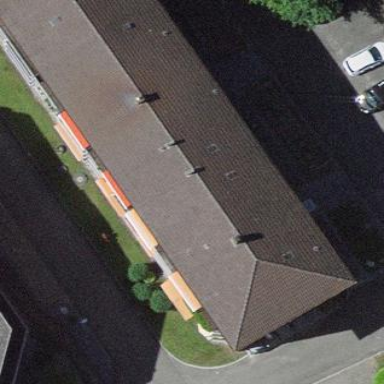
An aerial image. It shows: Building with hipped roof.